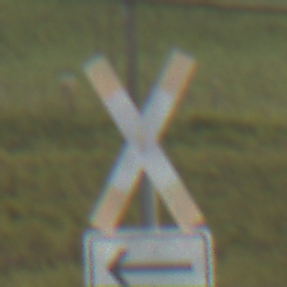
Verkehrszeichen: Andreaskreuz
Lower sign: RichtungsangabeDurchPfeile1
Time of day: SunriseSunset
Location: Outdoor (Nature)
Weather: PartlyCloudy
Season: NotSpecified
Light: Natural